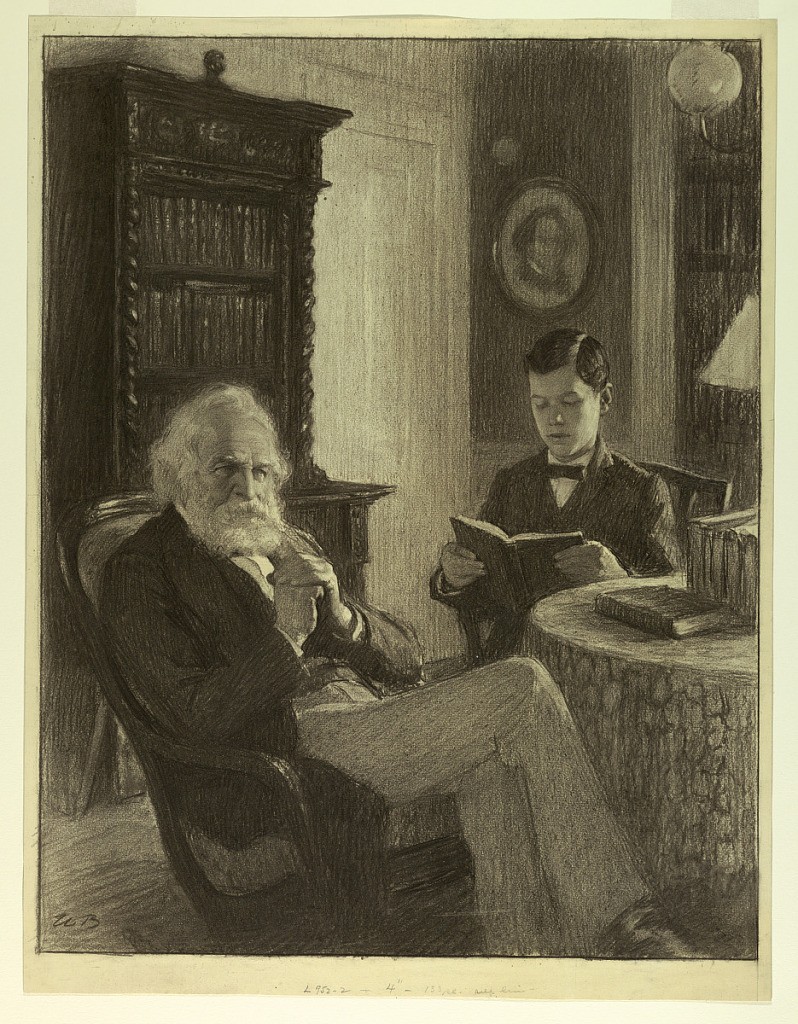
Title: Longfellow in His Study
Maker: Worth Brehm, American, 1883–1928
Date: ca. 1912
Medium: Charcoal on cream wove paper
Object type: Drawing
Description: The white-bearded poet is shown in the foreground, almost full length, and seated, facing right. A boy is seated beside him, near a table, reading.